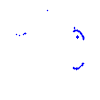
Particle: proton